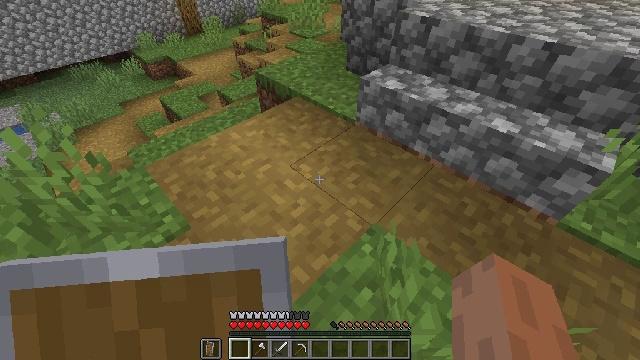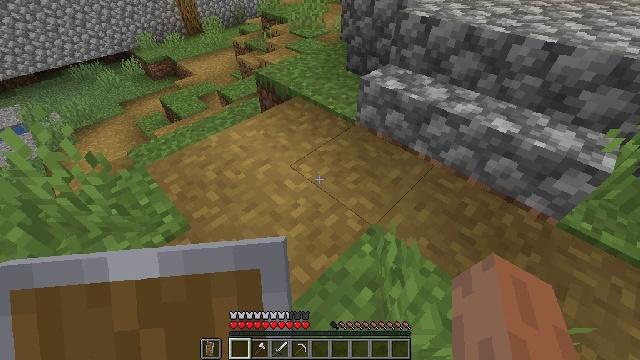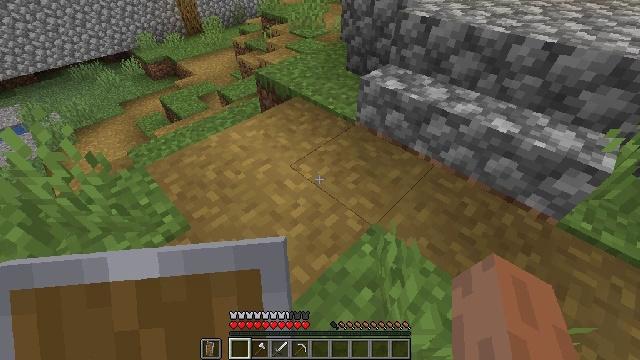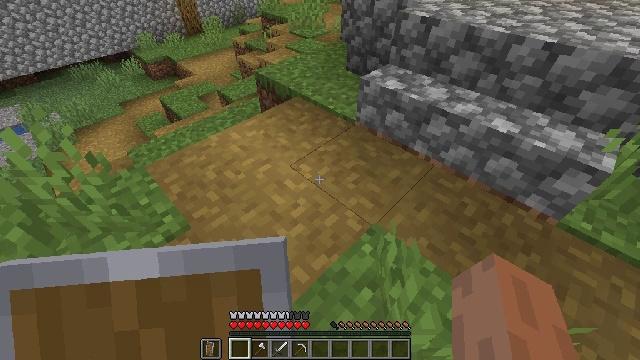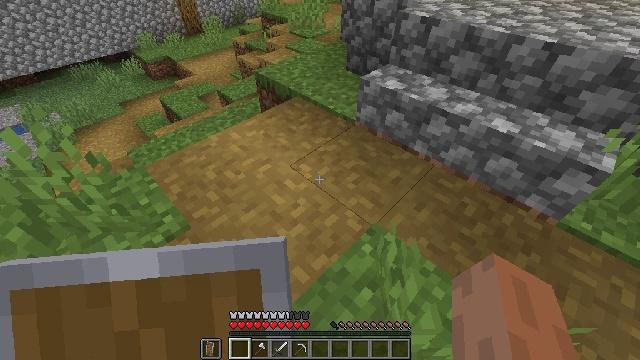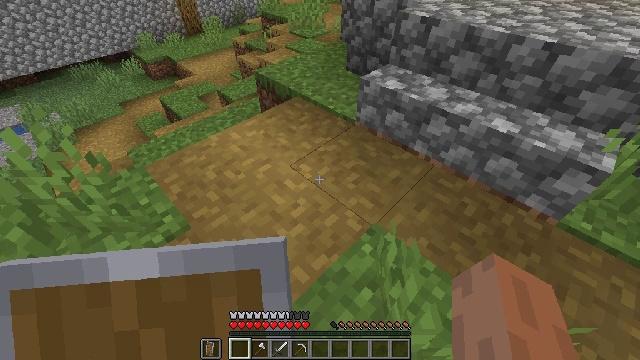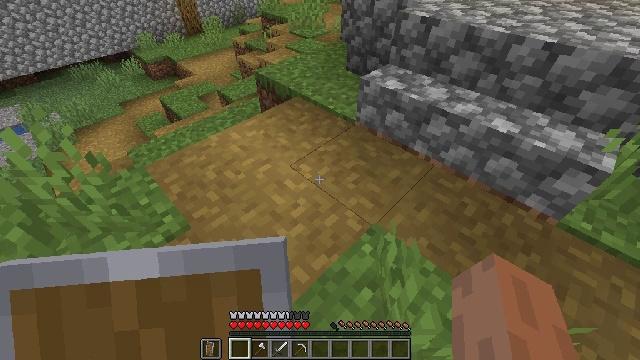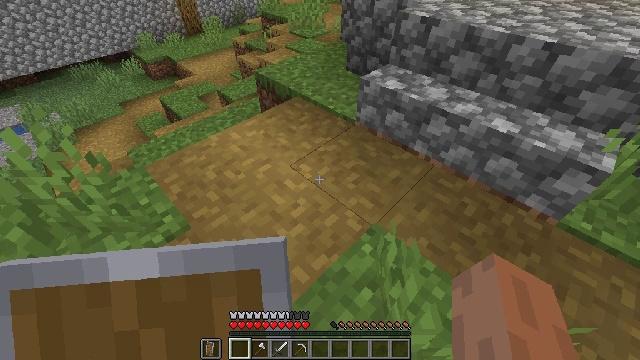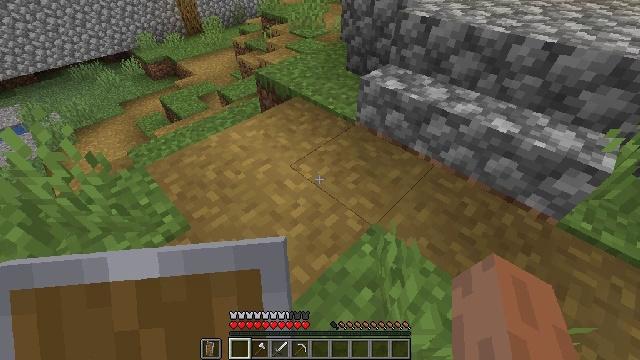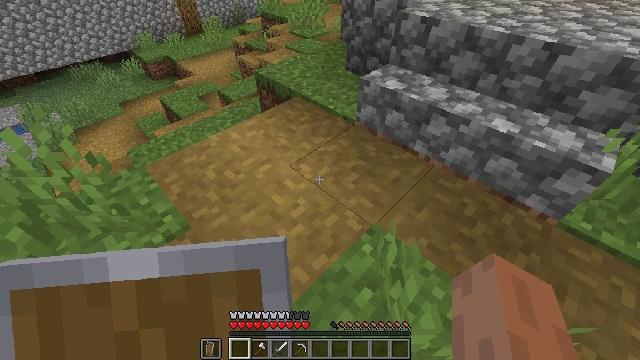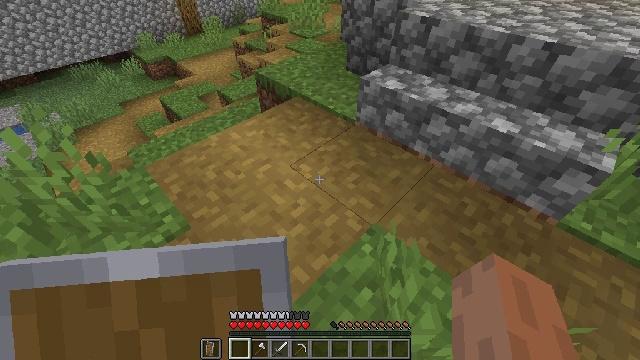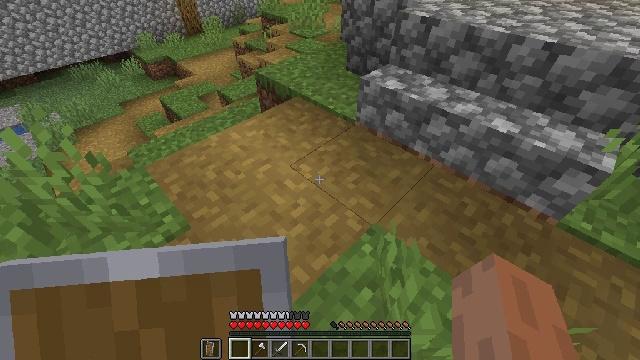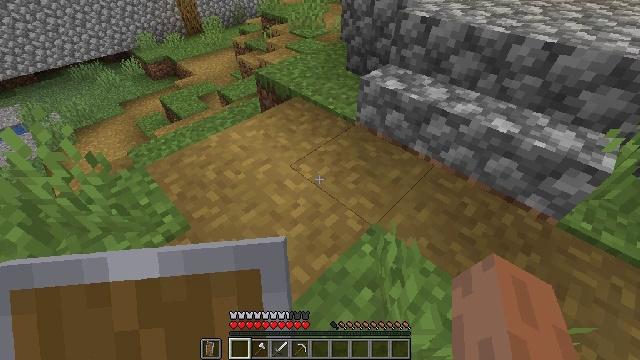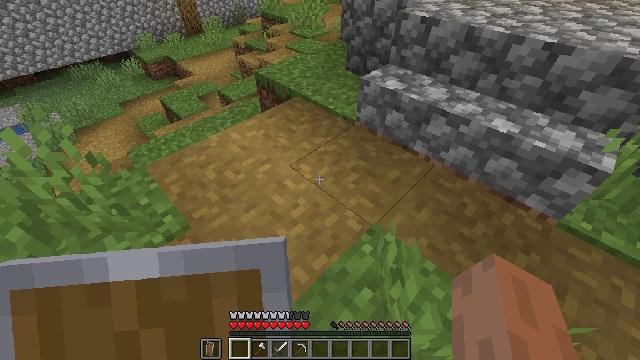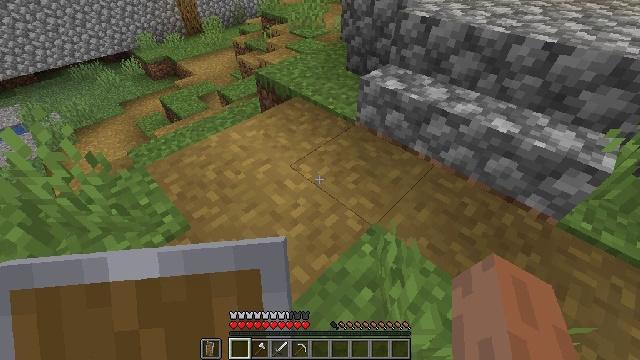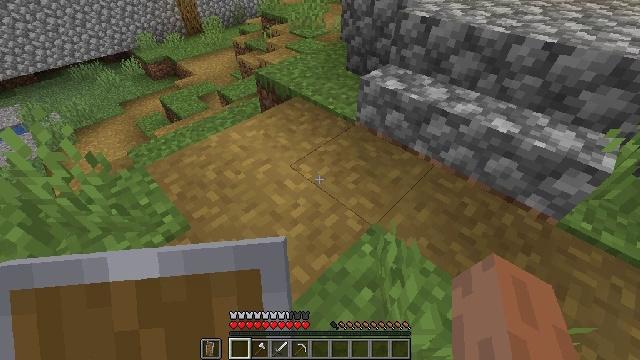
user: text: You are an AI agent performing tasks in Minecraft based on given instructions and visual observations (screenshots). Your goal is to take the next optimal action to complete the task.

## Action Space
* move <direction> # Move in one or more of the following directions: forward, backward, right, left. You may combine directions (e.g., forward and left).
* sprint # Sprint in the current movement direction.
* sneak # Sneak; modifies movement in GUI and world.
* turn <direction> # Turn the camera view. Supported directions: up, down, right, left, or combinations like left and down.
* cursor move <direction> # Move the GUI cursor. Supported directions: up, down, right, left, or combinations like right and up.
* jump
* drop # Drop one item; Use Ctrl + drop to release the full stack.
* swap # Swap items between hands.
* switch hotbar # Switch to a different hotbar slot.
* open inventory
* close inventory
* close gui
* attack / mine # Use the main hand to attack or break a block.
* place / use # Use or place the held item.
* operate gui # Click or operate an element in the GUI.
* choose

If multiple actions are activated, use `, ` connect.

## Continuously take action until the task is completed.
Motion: motion action
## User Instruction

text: craft item air
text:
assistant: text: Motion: no_op
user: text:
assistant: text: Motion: no_op
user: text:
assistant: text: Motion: no_op
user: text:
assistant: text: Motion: no_op
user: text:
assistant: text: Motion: no_op
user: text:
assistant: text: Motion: no_op
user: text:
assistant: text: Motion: no_op
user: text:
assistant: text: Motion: no_op
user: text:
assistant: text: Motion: no_op
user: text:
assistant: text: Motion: no_op
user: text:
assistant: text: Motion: no_op
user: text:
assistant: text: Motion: no_op
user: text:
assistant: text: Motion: no_op
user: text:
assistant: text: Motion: no_op
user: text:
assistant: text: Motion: no_op
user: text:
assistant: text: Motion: no_op
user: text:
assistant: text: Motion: no_op
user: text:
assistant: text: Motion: no_op
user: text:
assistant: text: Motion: no_op
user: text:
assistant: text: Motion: no_op
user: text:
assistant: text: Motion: no_op
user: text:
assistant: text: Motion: no_op
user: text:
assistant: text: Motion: no_op
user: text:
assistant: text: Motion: no_op
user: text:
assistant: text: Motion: no_op
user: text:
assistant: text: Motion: no_op
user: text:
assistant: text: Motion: no_op
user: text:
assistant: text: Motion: no_op
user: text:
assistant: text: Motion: no_op
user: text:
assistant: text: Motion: no_op